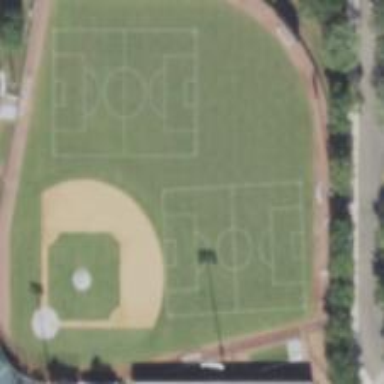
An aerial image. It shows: Baseball pitch for leisure and sports activities.